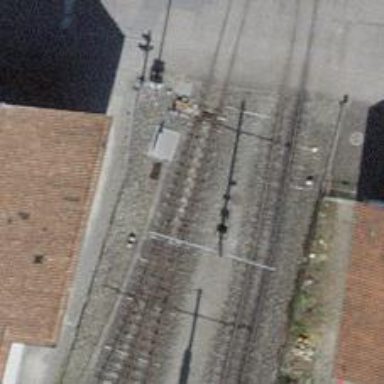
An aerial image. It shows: Railway switch.